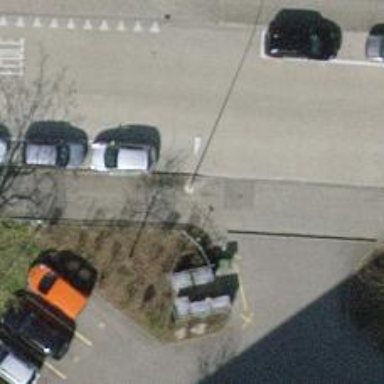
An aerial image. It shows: Asphalt footpath with unmarked crossing.